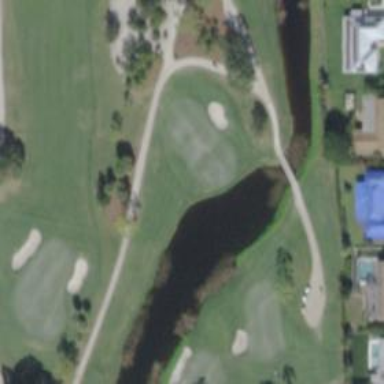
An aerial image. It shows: Golf fairway surrounded by grass.